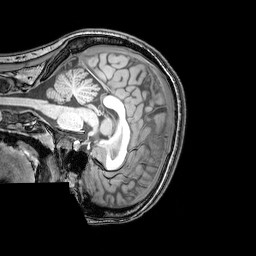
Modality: T1w
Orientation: sagittal
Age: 25
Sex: female
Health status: healthy
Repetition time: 0.081 s
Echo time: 0.037 s